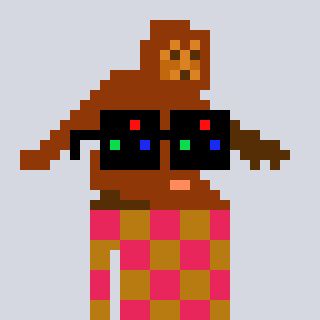
a pixel art character with square black sunglasses, a bigfoot-shaped head and a gold-colored body on a cool background